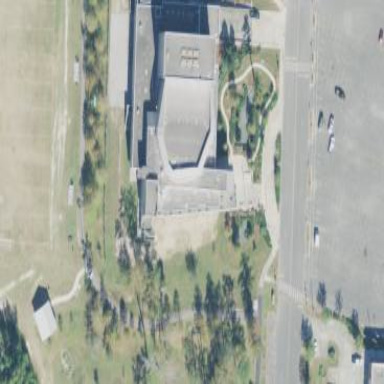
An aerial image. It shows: Arts centre building.